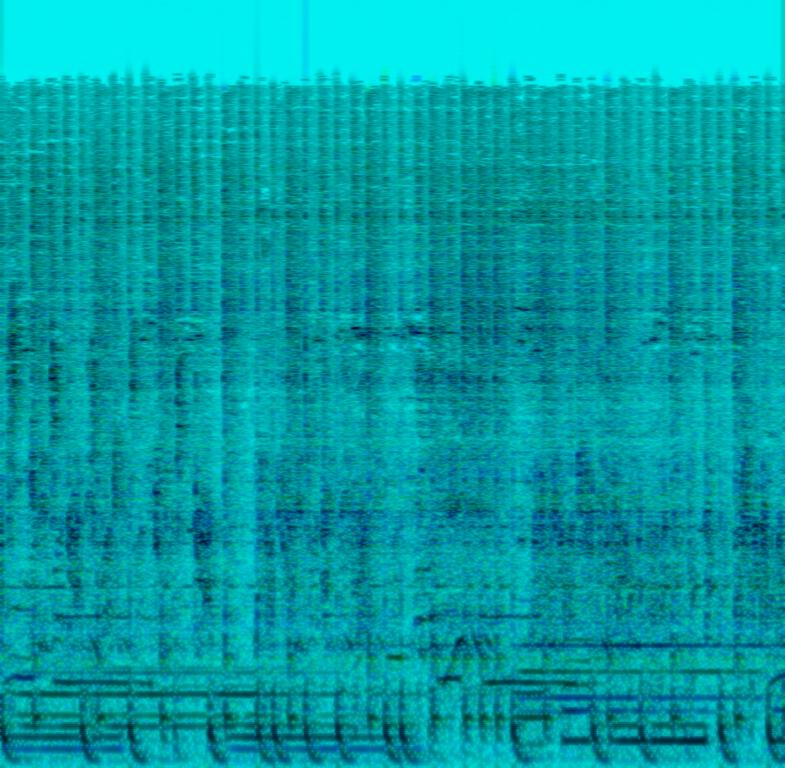
This amateur recording features a vinyl scratch being played on a DJ console. This is accompanied by programmed percussion playing a simple beat at a fast tempo. The hi-hat is struck in eighth notes. The snare and kick are played in a unique pattern. A synth plays a two-note lick at different intervals. Other instruments are not audible as the audio quality is low.